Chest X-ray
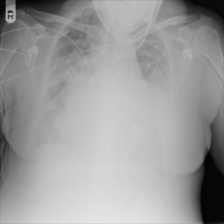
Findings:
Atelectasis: negative
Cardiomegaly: negative
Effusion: negative
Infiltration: negative
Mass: negative
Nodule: negative
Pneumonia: negative
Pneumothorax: negative
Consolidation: positive
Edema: negative
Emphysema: negative
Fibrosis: negative
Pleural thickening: negative
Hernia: negative